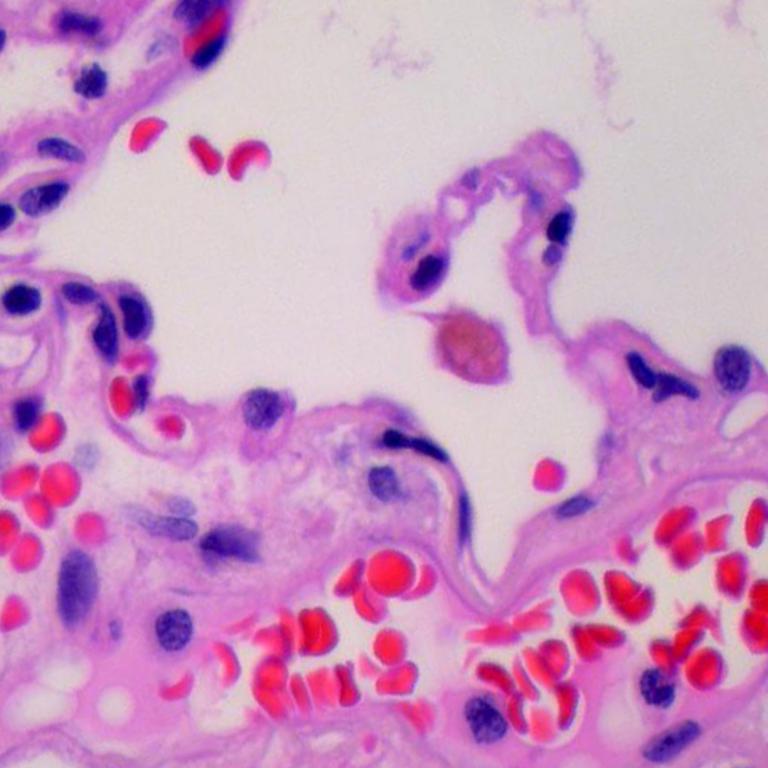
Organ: lung
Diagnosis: benign